Question: I am trying to add a navigation controller inside a tab bar controller in a brand new non-storyboard (plain old nib) style.
I found this <URL> and should have the tab bar controller and its pages coded for me in the app delegate instead of in a new-user-friendly NIB instantiated tab controller. I guess that's because it's more flexible that way, and you can write code to decide what tabs the user sees and what tabs they don't see. If I turn on Storyboards, then I guess I can do everything visually still.
I am deeply confused by the long and tortured history of XCode version differences, which affect the validity of existing questions on stackoverflow and demos elsewhere on the web, that reference different iOS versions, and different XCode versions, and make assumptions specific to versions of XCode and iOS that now appear to have changed, and which each rely on different choices with respect to the contents of your 'Main Nib File Base Name' being set or not set.
I also find that it seems that pre-storyboard-Nibs and the complexities of combining various UIKit widgets and controllers has been a primary motivation behind the creation of storyboards.
I am working in a real non-storyboard nib-based application that appears to have been created before this change of heart at apple, and I can see that at startup a lot of unecessary views are created automatically by nib-instantiation and then deleted, in order to dynamically hide and show tabs on the tab bar controller. This appears to have been thought about a great deal at Apple, and they've changed the recommended practices implicitly by changing the way new applications are generated in XCode. I'm not questioning their wisdom, in fact I appreciate the change, but it's left me lost and confused.
Anyways, I'm just trying to put a navigation controller inside a tab in the main tab bar, and I already have an application that must have been started back when XCode used to generate a main window and generate a "Tab Bar Application" with a top level view that is a tabbed view, and the tab bar controller is nib instantiated. The demo above assumes as much.
Apple apparently famously never has provided a demo of this obvious combination of tab bar plus navigation controller. Or so I'm told. And the Apple Human Interface Guidelines apparently state (or used to state?) that it's better to put a navigation controller inside a tab bar than vice versa, and my question should be understood as wishing to comply with the HIG however possible, so I believe I'm asking about the recommended combination, not the discouraged combination.
Here's what I've tried so far:
1. Tried to follow this blog post, from circa 2009, which assumes things true about older versions of XCode that are no longer true.
2. Starting with a new tabbed application which XCode generated for me, with storyboards turned OFF, I have a root app delegate .m file that it generated for me that apparently creates at app-startup time, a Tab Bar Controller object completely in code, and which has no Main Window nib. The following code is entirely written by Apple, and I am wondering where (as a relatively new Cocoa developer) I'm supposed to break into this and place my new stuff, if I wanted to change one of the tabs to hav a nav bar and its associated UINavigationViewController:
-- This marker helps stackoverflow's busted markdown system not be confused --
'''
- (BOOL)application:(UIApplication *)application didFinishLaunchingWithOptions:(NSDictionary *)launchOptions
{
self.window = [[UIWindow alloc] initWithFrame:[[UIScreen mainScreen] bounds]];
// Override point for customization after application launch.
UIViewController *viewController1, *viewController2;
if ([[UIDevice currentDevice] userInterfaceIdiom] == UIUserInterfaceIdiomPhone) {
viewController1 = [[RPDAFirstViewController alloc] initWithNibName:@"RPDAFirstViewController_iPhone" bundle:nil];
viewController2 = [[RPDASecondViewController alloc] initWithNibName:@"RPDASecondViewController_iPhone" bundle:nil];
} else {
viewController1 = [[RPDAFirstViewController alloc] initWithNibName:@"RPDAFirstViewController_iPad" bundle:nil];
viewController2 = [[RPDASecondViewController alloc] initWithNibName:@"RPDASecondViewController_iPad" bundle:nil];
}
self.tabBarController = [[UITabBarController alloc] init];
self.tabBarController.viewControllers = @[viewController1, viewController2];
self.window.rootViewController = self.tabBarController;
[self.window makeKeyAndVisible];
return YES;
}
'''
It now appears that what used to be possible without writing code (according to that 2009 example on the blog I linked to) is now done purely in code. I have read about 500 pages of "Programming iOS 5", worked for a few hundred hours on my first app, and tried a lot of demo applications but I'm still a relatively unseasoned Cocoa/iOS developer, and I believe part of my confusion over all this is the "controller and view" pattern, and its rules for combining them, both in code, and in nibs, are not entirely clear to me.
--
: You can has teh codez! <URL>
Screenshot:

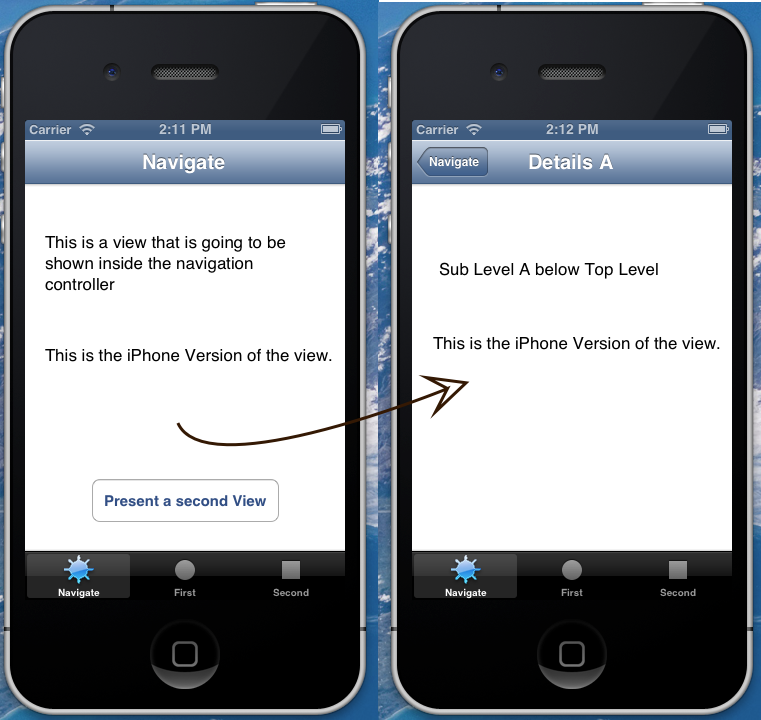
Answer: I was as confused as you were when I did the same thing, but once you understand the structure you will find out that it is quite simple.
Basically, You want to create a UINavigationController with the RootViewController you want to display first:
'''
[UINavigationController *navController = [[UINavigationController alloc] initWithRootViewController:theViewControllerYouWantToDisplayFirst];
'''
Then just add this controller to the array for your tab buttons.
'''
NSArray *tabs = [[NSArray alloc]
initWithObjects: navController, otherTab, etc];
'''
Then, set your tabs using such array.
'''
UITabBarController *rootController = [[UITabBarController alloc] init];
[rootController setViewControllers:tabs];
'''
and add it to your tab controller to your window:
'''
[self.window setRootViewController:rootController];
'''
And that is it. I took me some time to realize the way things are structured. The Tab View controller just holds a bunch of ViewControllers, you just need to make one of those view controllers your NavigationController.